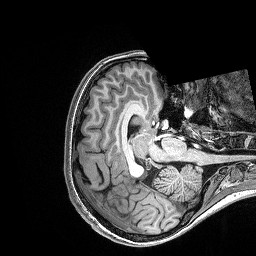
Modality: T1w
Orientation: axial